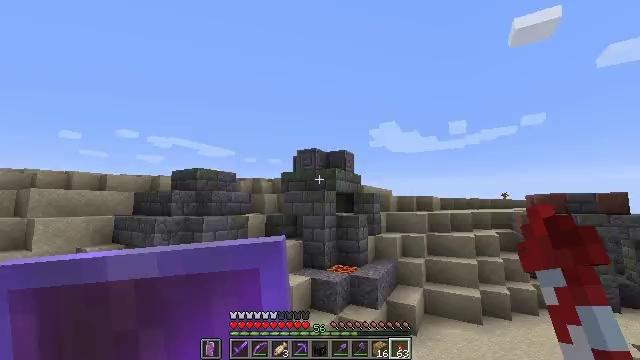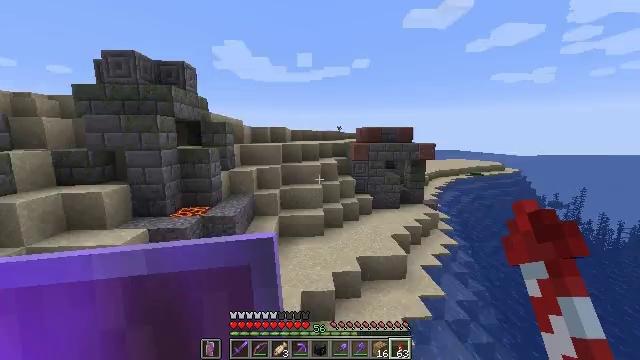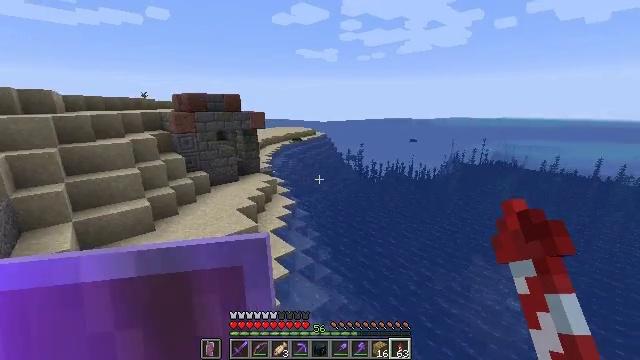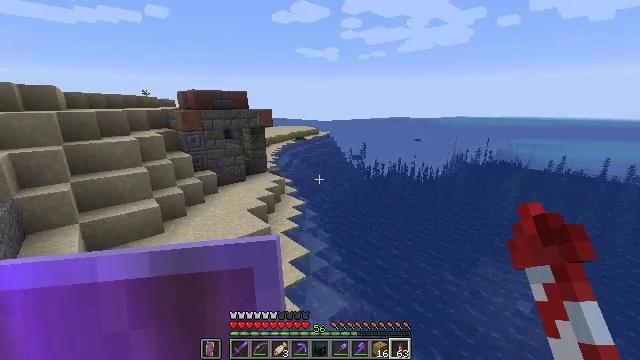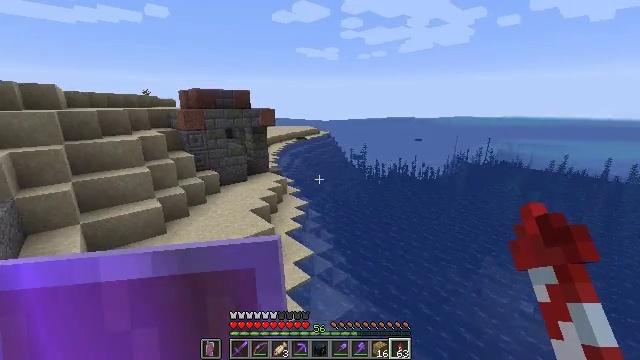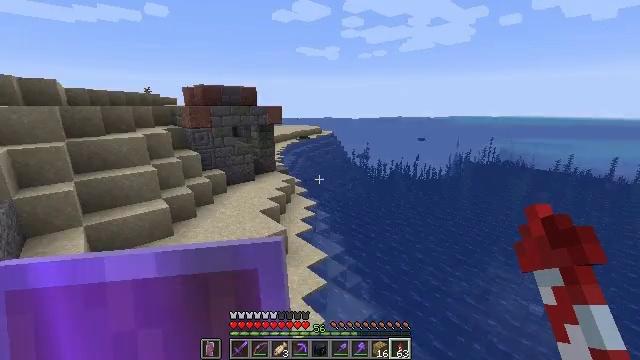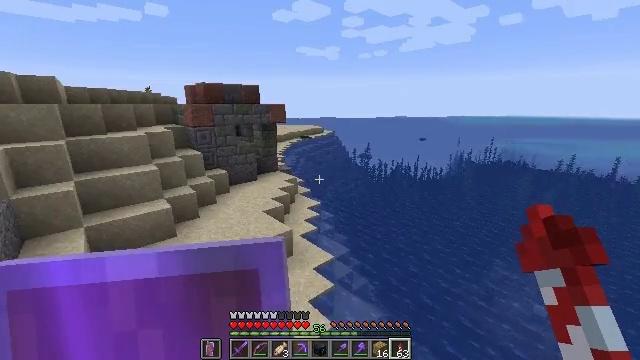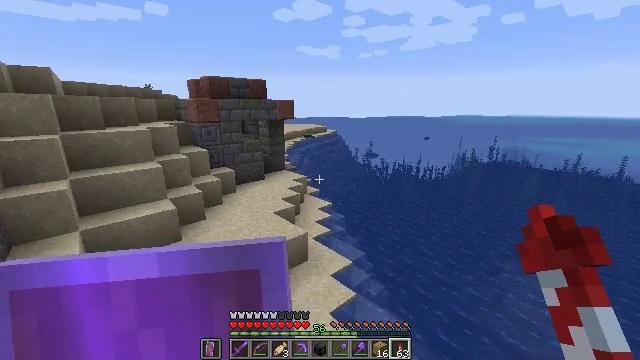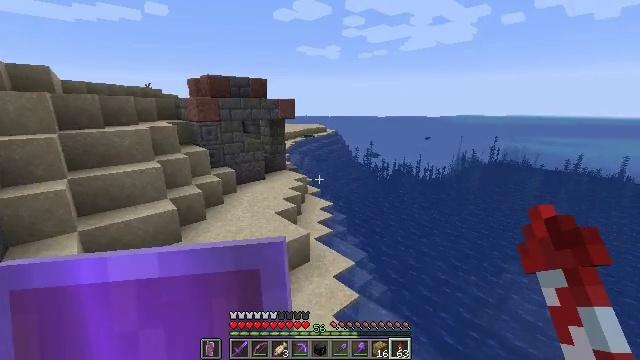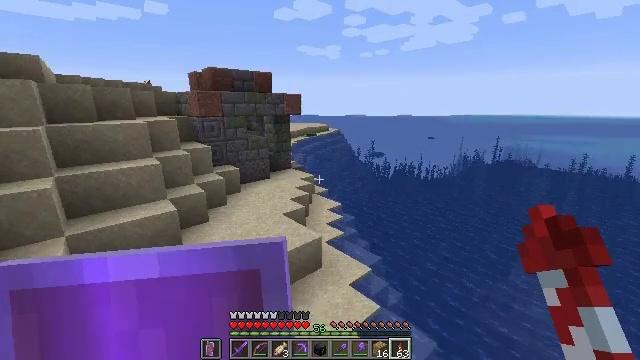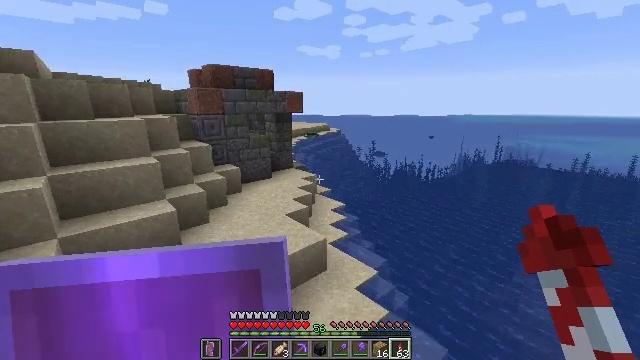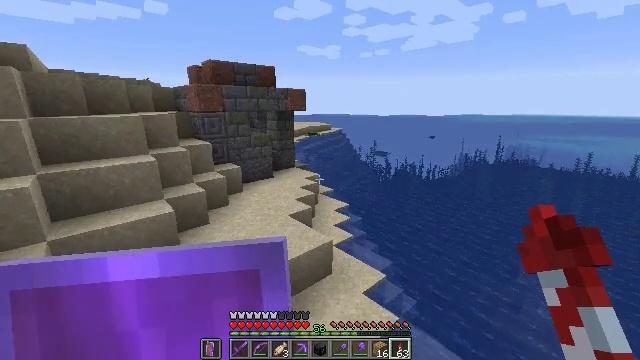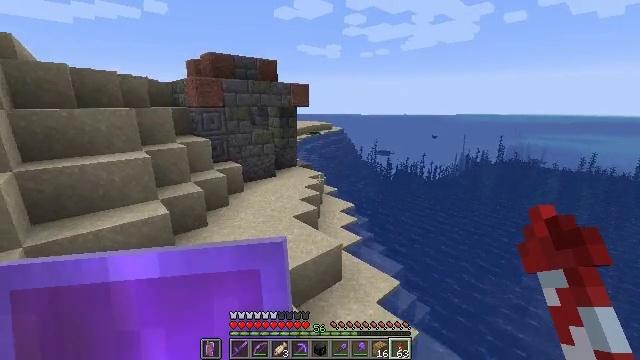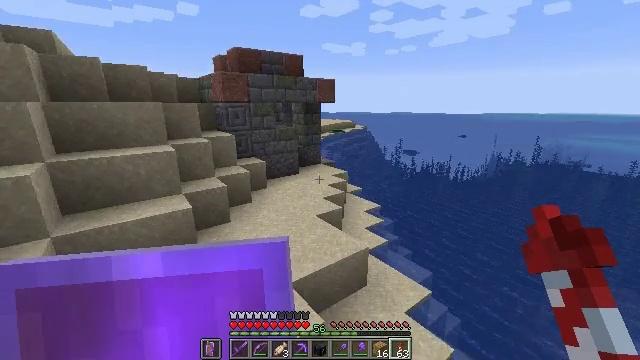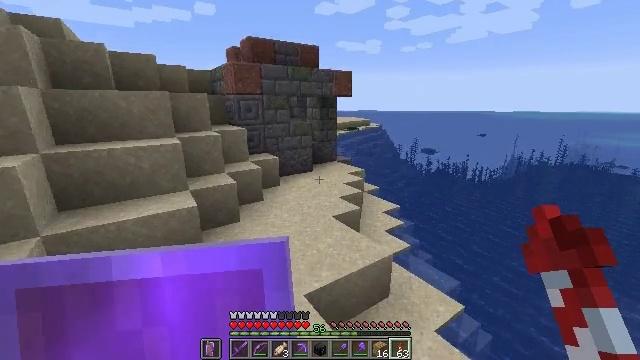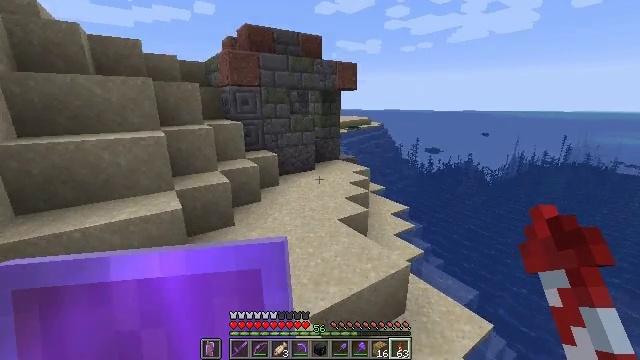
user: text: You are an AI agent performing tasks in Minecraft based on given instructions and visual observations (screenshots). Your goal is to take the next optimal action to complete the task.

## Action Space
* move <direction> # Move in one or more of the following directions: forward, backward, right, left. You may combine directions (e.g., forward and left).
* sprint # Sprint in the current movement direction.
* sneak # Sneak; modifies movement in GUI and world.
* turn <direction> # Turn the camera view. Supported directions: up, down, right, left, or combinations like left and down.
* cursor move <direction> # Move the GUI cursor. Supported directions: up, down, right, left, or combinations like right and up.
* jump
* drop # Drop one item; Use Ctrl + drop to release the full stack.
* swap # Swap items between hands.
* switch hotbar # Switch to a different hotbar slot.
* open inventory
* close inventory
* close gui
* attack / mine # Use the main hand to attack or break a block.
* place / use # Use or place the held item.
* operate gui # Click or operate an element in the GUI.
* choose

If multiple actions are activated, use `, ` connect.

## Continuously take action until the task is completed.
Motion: motion action
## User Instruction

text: Attack the ground to gather sand.
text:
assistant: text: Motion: no_op
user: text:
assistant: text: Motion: turn right and down
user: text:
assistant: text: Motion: no_op
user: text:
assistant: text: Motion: no_op
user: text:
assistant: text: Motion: no_op
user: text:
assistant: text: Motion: no_op
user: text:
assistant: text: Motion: no_op
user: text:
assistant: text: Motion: no_op
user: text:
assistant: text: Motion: no_op
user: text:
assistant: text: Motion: no_op
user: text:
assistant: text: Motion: no_op
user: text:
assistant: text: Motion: no_op
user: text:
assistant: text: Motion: turn left
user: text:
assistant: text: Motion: turn left
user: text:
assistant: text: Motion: no_op
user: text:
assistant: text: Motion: no_op
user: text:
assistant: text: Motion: no_op
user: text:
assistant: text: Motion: no_op
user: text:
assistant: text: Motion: no_op
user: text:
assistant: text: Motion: no_op
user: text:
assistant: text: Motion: no_op
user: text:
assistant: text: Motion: no_op
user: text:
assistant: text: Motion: no_op
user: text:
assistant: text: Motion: no_op
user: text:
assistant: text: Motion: no_op
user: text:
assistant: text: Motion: no_op
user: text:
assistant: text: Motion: no_op
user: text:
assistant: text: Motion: no_op
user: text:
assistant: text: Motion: no_op
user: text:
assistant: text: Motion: no_op